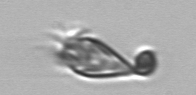
Label: Paratontonia_gracillima